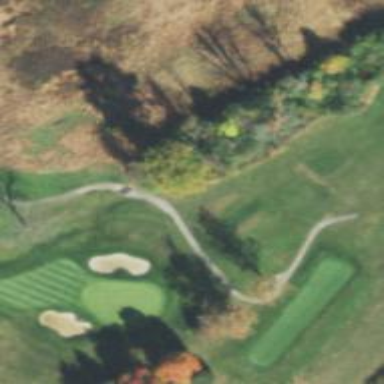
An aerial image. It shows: Service road designated as golf cart path.